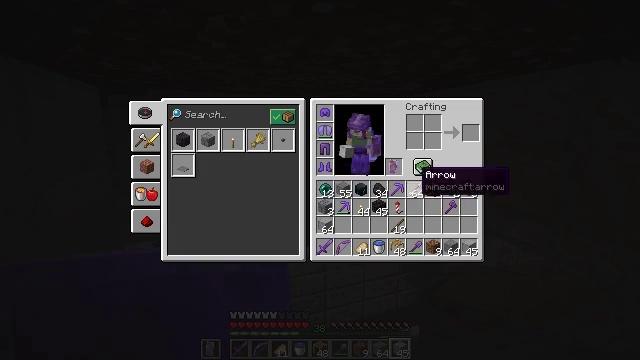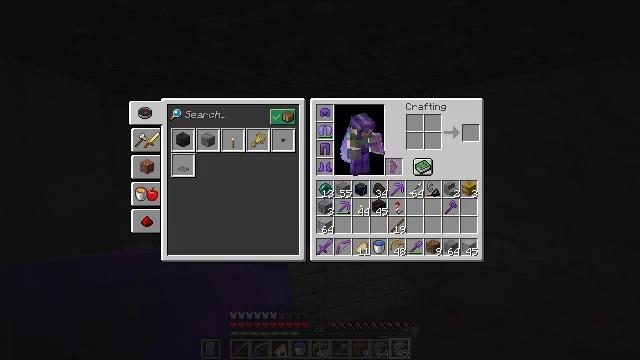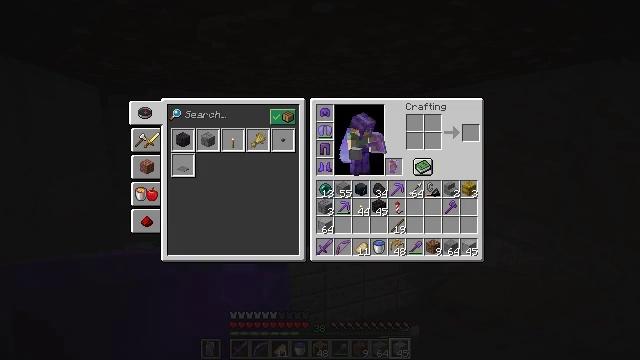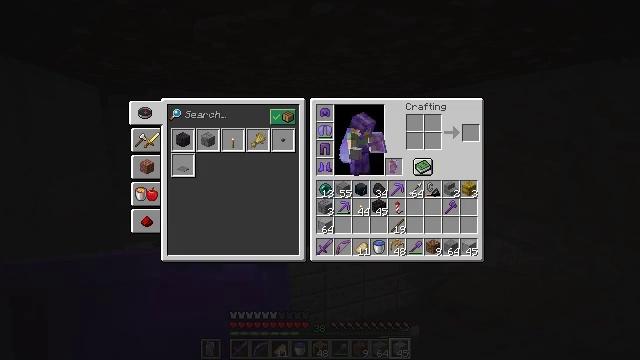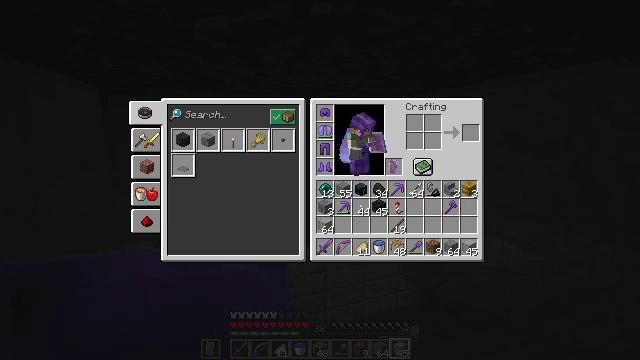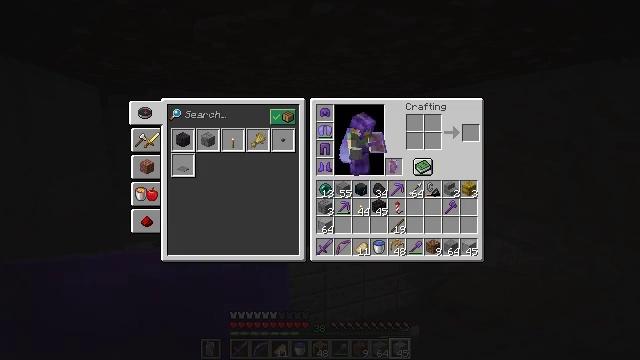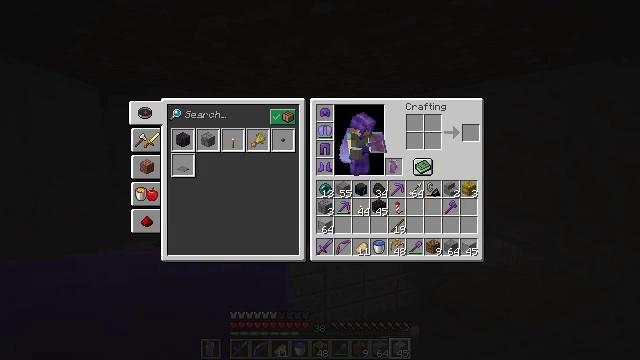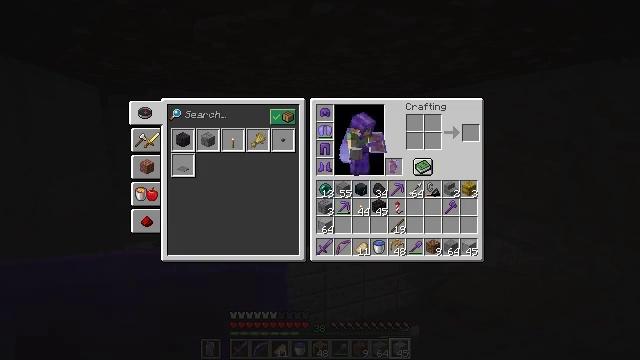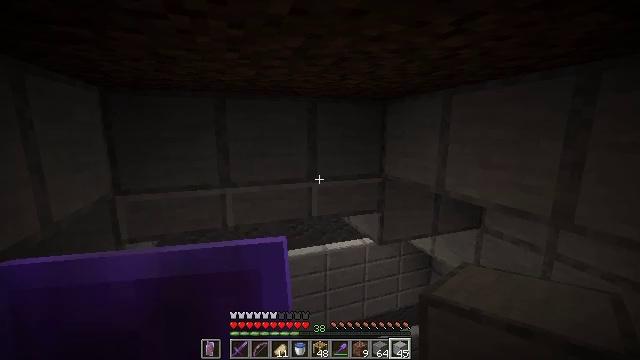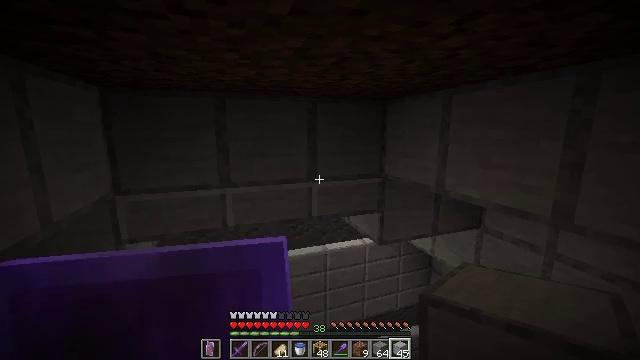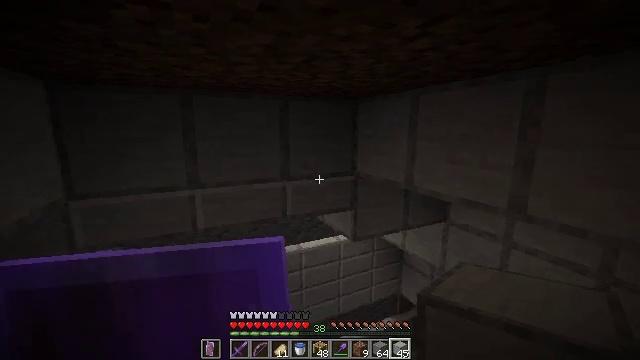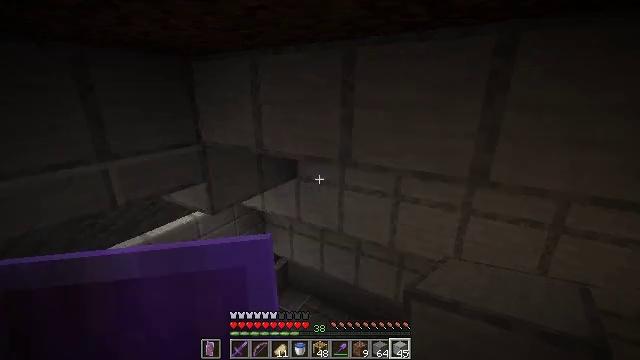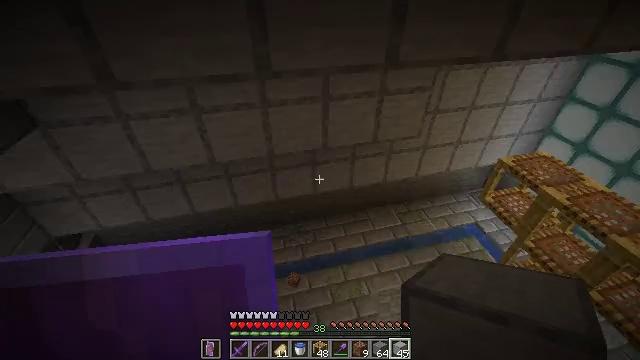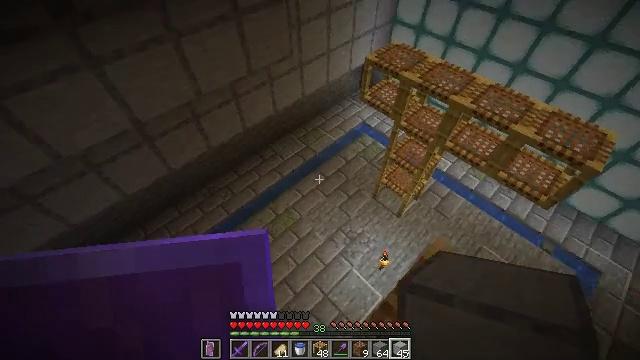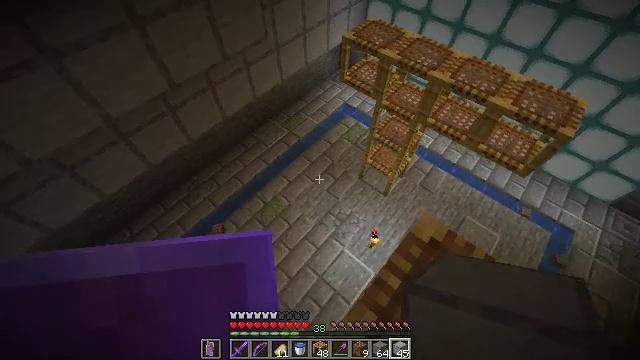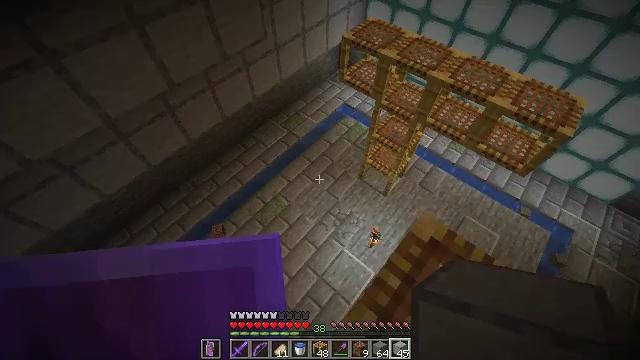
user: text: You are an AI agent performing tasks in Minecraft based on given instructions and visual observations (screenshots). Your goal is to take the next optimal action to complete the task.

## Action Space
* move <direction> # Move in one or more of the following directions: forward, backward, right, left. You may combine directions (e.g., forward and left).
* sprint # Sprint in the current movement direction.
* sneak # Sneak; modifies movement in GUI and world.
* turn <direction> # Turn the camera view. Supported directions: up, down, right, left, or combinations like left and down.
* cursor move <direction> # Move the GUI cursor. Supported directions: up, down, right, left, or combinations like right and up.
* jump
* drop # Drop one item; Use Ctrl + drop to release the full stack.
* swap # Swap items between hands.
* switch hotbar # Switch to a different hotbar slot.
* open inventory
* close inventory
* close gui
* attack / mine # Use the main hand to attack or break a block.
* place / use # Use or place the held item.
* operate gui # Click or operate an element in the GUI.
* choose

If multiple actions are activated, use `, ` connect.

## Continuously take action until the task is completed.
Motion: motion action
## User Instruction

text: Use the crafting table to craft a smooth stone slab.
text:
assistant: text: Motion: turn right
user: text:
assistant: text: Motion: turn right
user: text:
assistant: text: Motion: no_op
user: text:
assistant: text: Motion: no_op
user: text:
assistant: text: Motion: no_op
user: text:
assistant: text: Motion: no_op
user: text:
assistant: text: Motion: no_op
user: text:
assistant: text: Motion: no_op
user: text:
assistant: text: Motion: no_op
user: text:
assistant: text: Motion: turn right
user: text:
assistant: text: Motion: turn right and down
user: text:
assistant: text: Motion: turn right and down
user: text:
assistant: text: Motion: turn right and down
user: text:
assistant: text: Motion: turn right and down
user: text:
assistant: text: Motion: no_op
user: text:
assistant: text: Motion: no_op
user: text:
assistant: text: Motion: no_op
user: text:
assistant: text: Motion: no_op
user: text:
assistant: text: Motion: no_op
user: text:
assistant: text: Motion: no_op
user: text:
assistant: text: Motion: no_op
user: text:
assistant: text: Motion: no_op
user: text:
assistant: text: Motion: no_op
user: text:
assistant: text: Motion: no_op
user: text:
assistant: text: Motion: turn left
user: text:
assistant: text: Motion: turn left and up
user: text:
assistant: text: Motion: turn left and up
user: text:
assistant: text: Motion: turn left and up
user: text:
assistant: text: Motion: turn up
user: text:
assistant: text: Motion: turn right and up